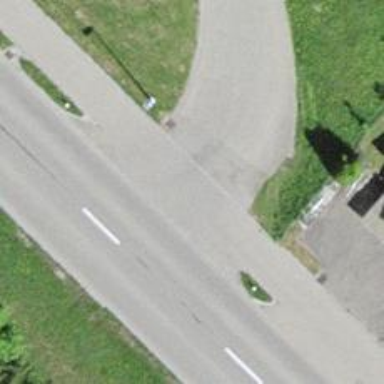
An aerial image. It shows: Unmarked road crossing.